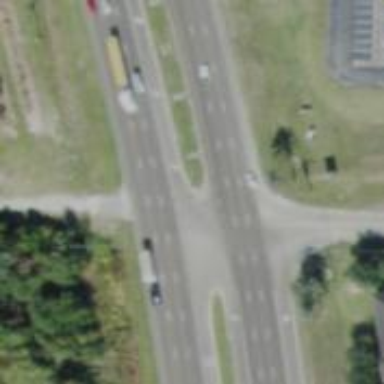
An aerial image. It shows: Trunk link highway.